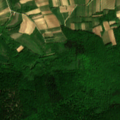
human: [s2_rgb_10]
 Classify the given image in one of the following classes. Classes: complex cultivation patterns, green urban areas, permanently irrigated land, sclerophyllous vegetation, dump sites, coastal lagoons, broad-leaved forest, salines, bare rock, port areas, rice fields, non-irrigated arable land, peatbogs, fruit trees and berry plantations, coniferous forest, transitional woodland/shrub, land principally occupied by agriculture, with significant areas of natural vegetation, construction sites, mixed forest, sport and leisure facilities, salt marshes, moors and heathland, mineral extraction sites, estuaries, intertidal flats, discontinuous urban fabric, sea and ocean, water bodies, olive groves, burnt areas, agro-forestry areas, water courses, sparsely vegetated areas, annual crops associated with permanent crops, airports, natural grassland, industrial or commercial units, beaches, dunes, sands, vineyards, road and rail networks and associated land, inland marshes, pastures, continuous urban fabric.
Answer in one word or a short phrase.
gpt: vineyards, land principally occupied by agriculture, with significant areas of natural vegetation, broad-leaved forest